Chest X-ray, PA view. Patient: 35 years old, sex M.
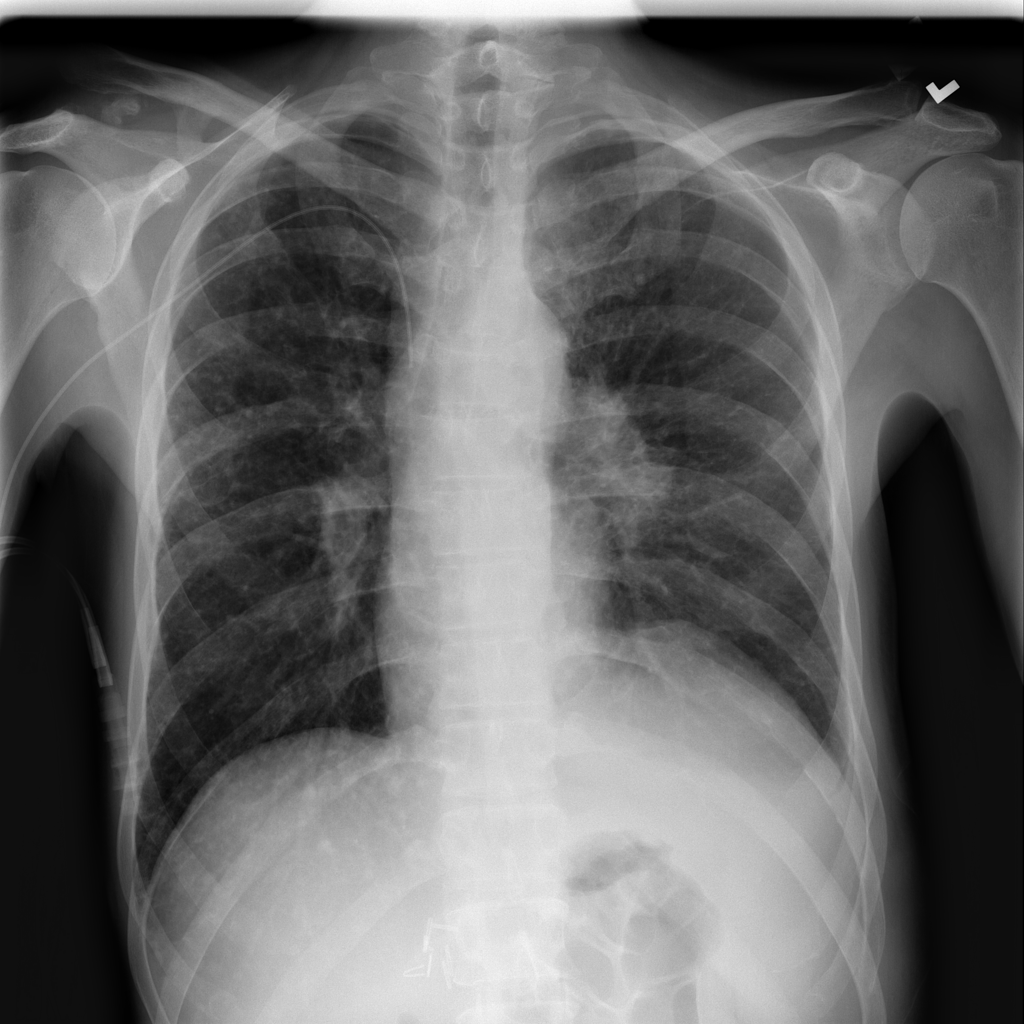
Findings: No Finding